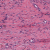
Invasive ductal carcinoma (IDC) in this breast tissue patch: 0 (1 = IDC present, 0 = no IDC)